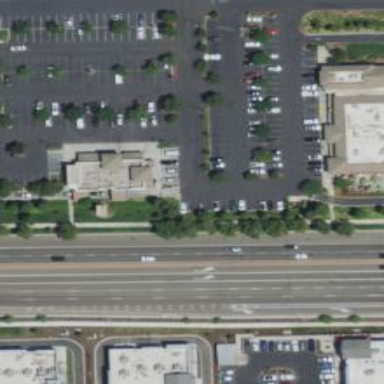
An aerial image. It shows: Parking area with asphalt surface.